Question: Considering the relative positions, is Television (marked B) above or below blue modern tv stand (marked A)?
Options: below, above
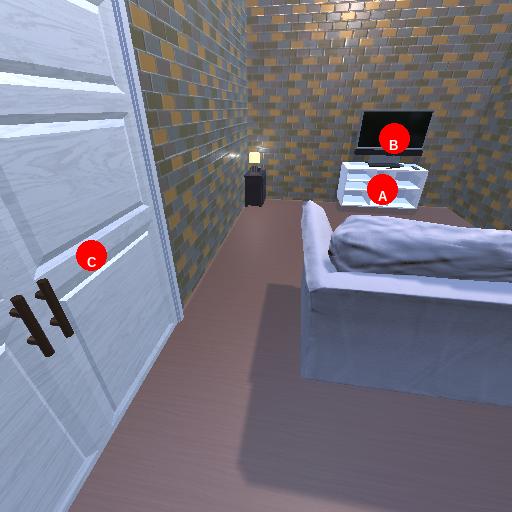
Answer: below